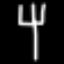
Label: fork